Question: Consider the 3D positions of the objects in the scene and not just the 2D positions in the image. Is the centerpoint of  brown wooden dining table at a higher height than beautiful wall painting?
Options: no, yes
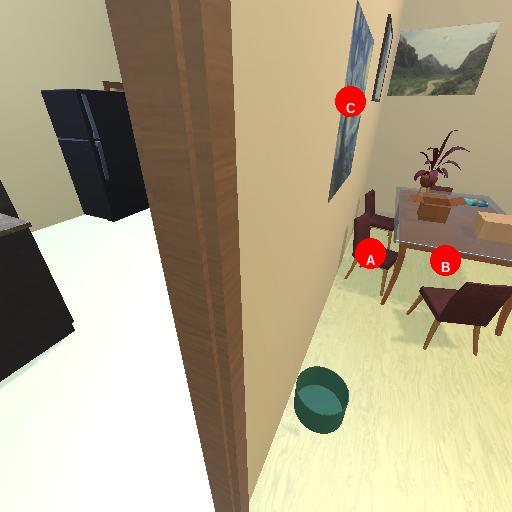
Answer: no